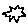
Label: star